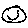
Label: smiley face